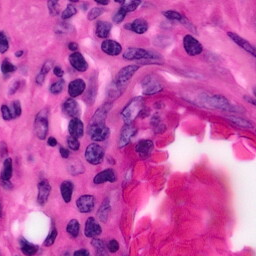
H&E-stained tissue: Pancreatic